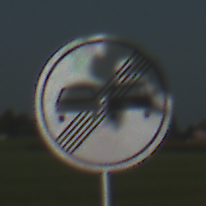
Verkehrszeichen: EndeUeberholverbot
Umgebung: Outdoor, Nature
Tageszeit: MorningAfternoon
Wetter: Clear
Licht: Natural
Jahreszeit: NotSpecified
Kontrast: HighContrast